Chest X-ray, PA view. Patient: 34 years old, sex M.
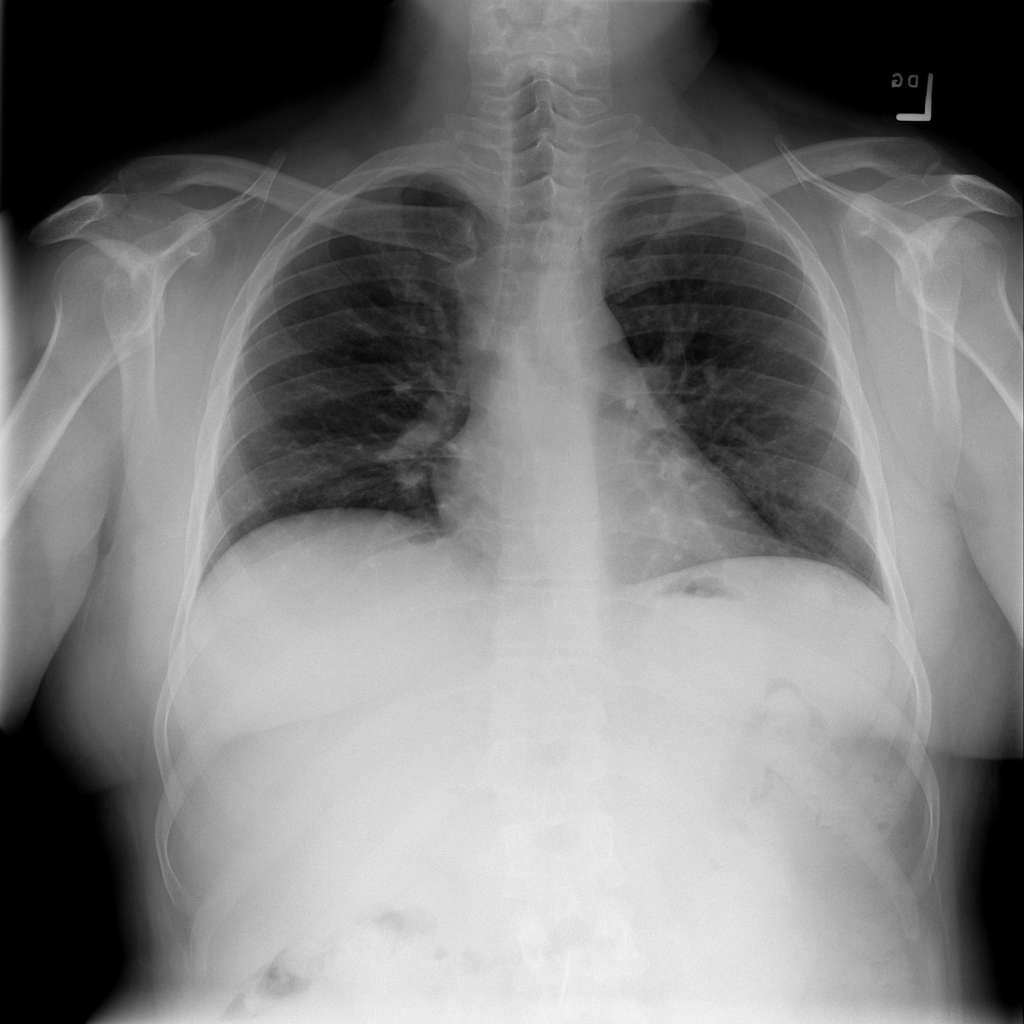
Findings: No Finding